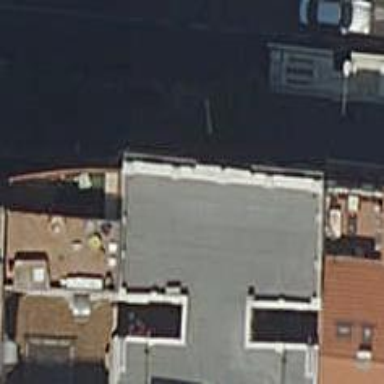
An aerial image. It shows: Cafe.